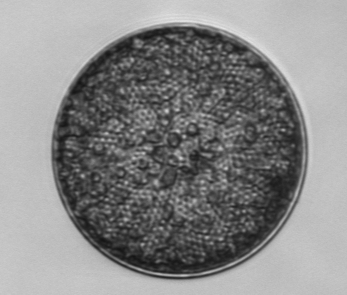
Label: Coscinodiscus